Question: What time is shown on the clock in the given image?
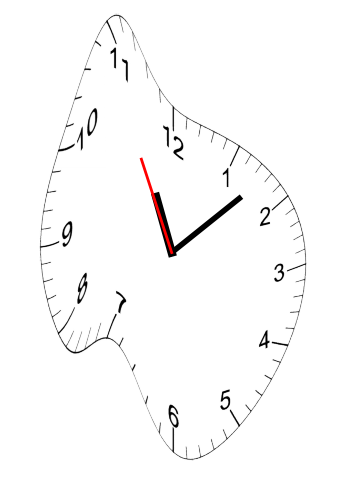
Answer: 11:07:55